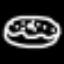
Label: donut